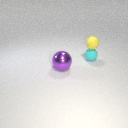
small cyan rubber sphere behind large purple metal sphere